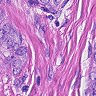
Metastatic tissue present: yes